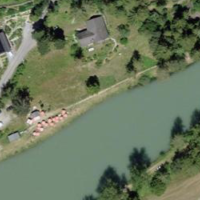
EUNIS habitat code: 55
Species observed at this site:
Populus tremula